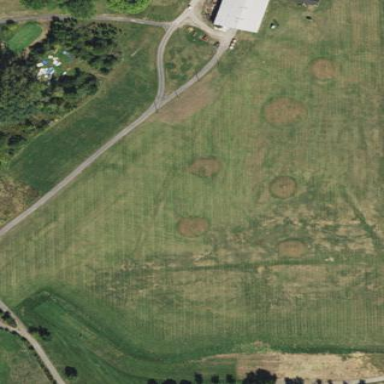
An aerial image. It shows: Grassy area used as driving range for golf.